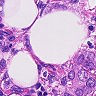
Metastatic tissue present: yes